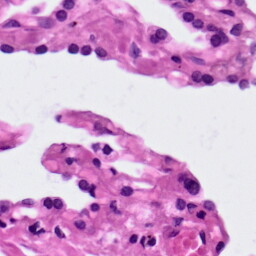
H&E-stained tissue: Lung